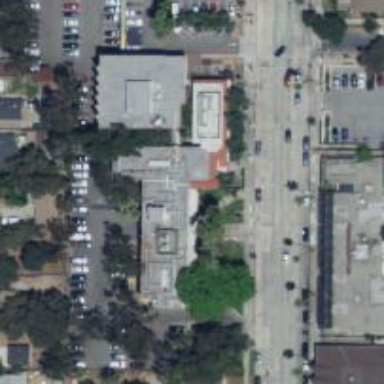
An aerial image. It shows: Healthcare clinic is depicted in the image.